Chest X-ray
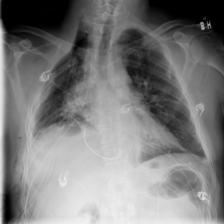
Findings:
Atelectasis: negative
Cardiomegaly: negative
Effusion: negative
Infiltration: negative
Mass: negative
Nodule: negative
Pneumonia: negative
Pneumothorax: negative
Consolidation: negative
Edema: negative
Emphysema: negative
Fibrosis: negative
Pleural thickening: negative
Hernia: negative